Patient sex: F
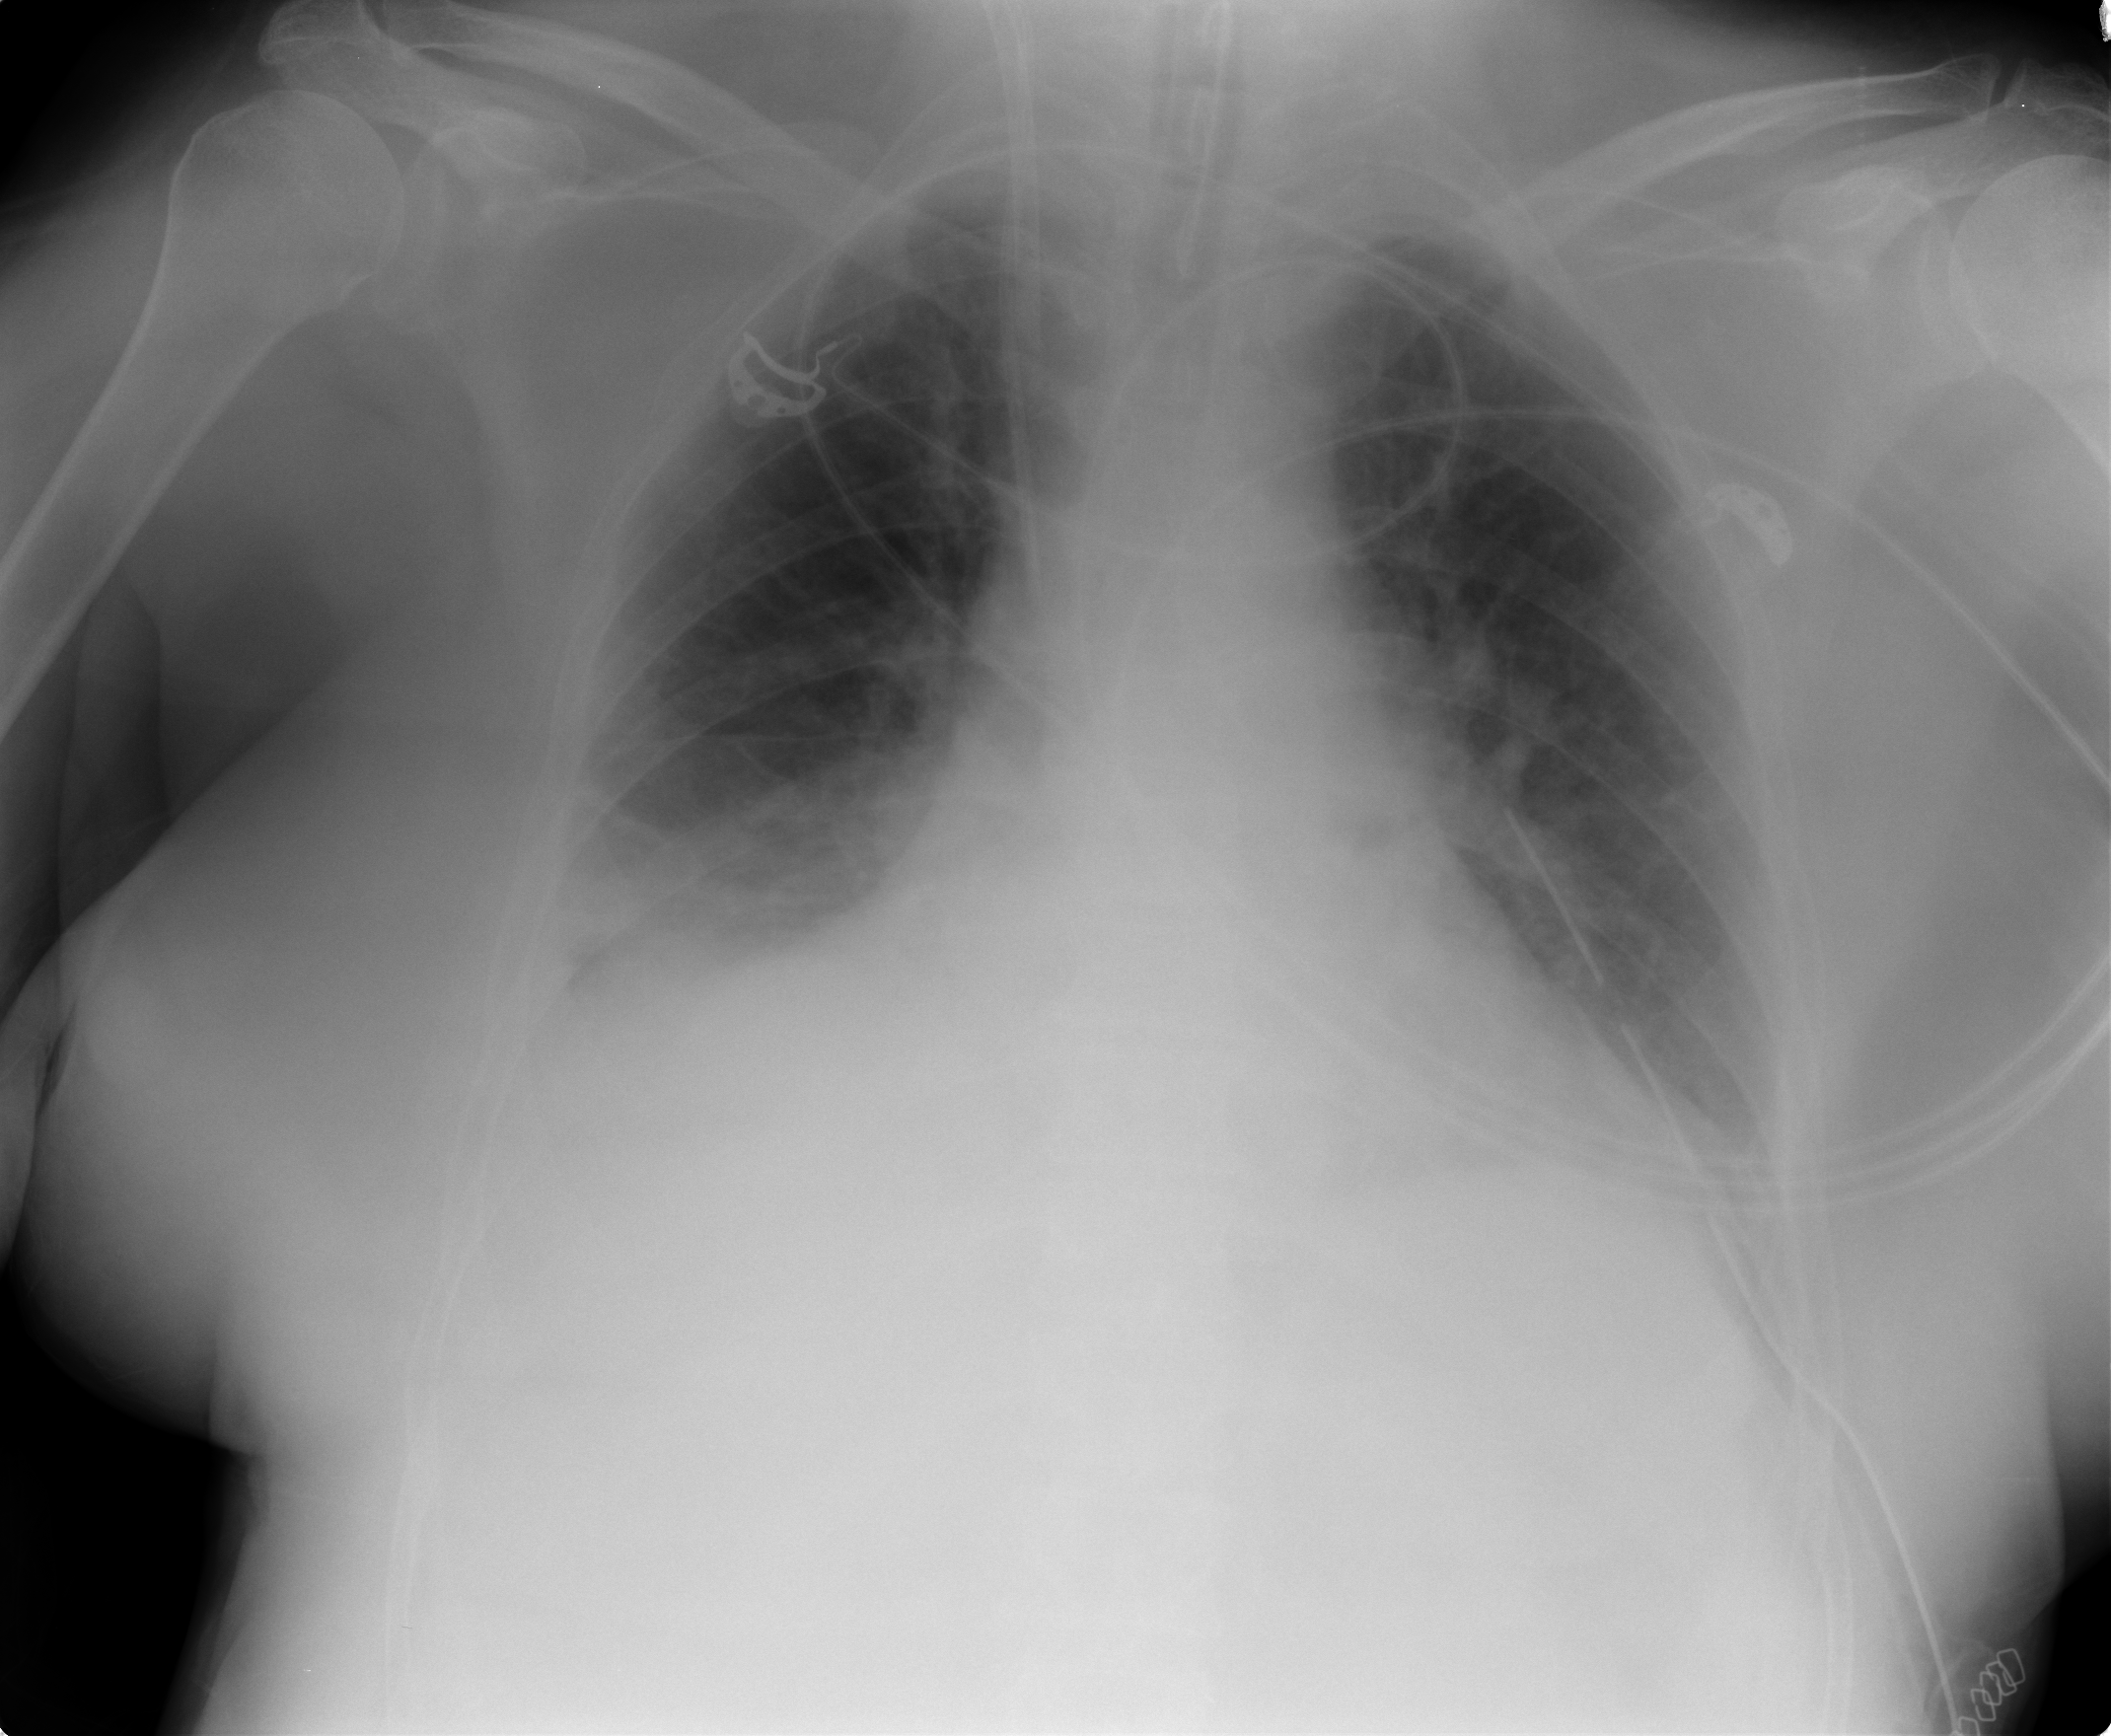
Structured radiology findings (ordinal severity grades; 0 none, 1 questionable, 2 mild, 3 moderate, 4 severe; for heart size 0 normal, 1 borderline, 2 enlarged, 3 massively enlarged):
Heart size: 0
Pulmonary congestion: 0
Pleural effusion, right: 2
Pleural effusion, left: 0
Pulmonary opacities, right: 0
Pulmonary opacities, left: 0
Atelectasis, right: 2
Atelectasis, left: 2